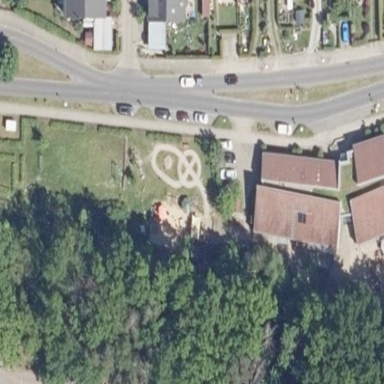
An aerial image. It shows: Kindergarten.